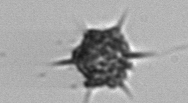
Label: Dictyocha